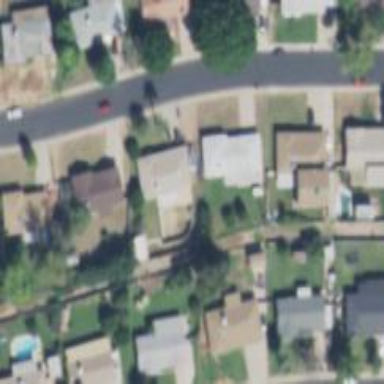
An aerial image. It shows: Alley classified as service road.